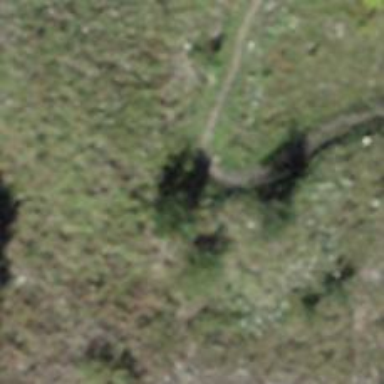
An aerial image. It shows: Path.